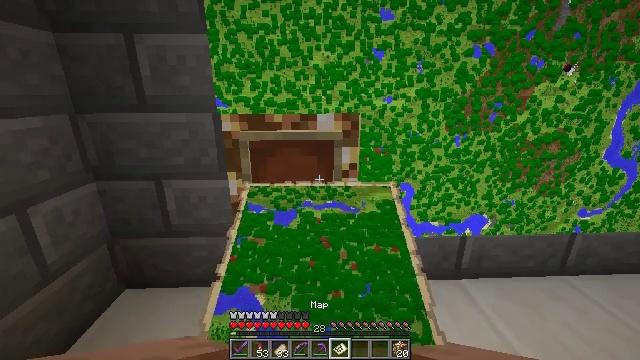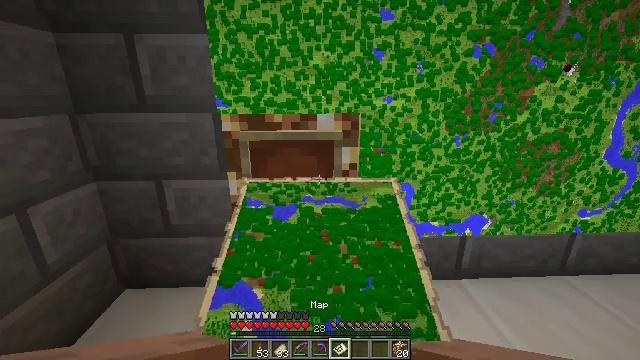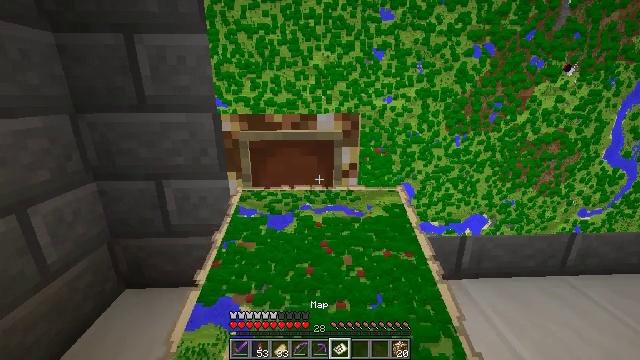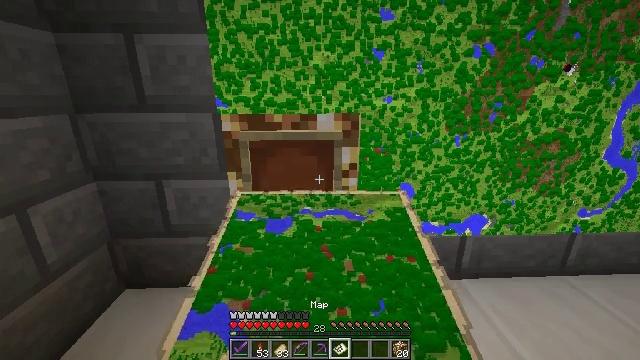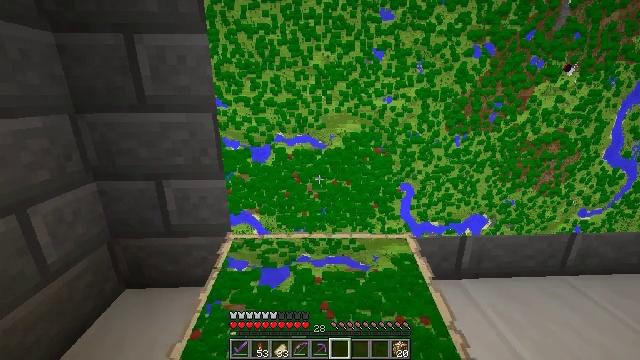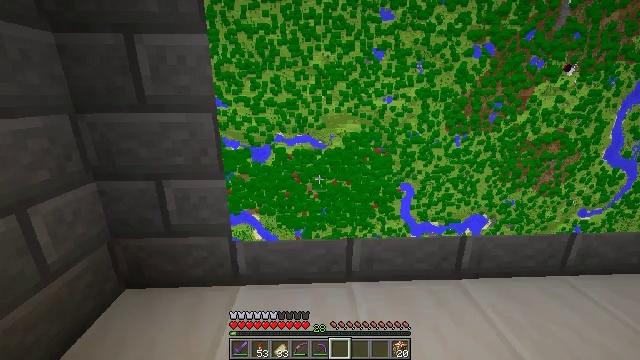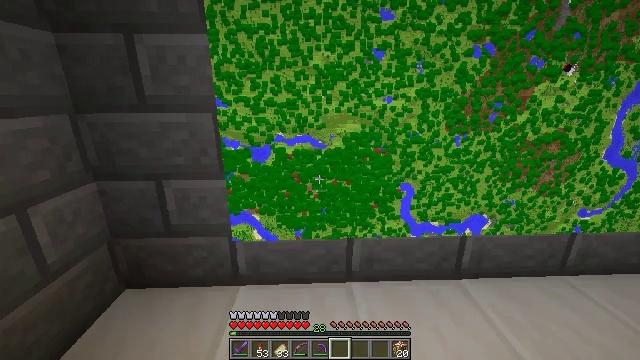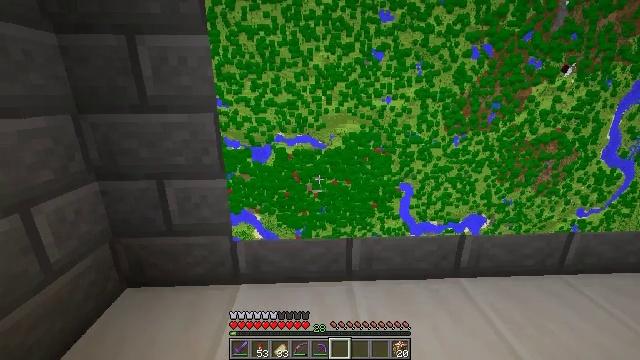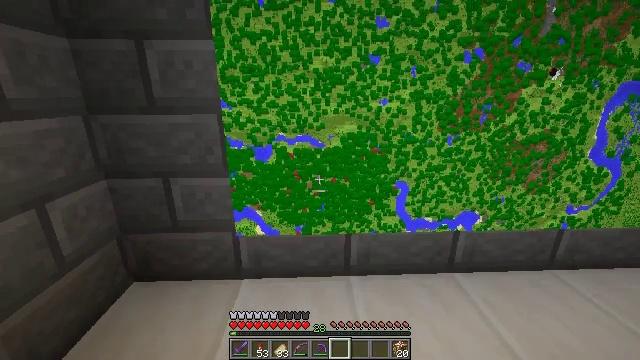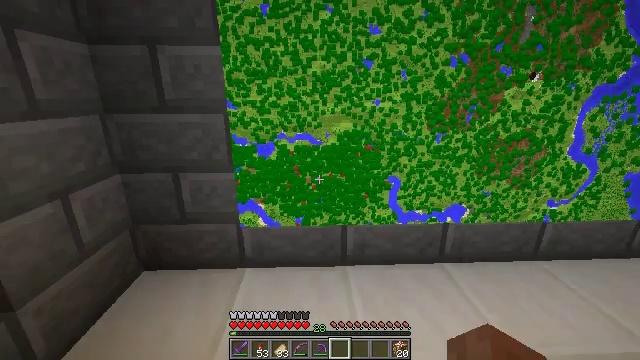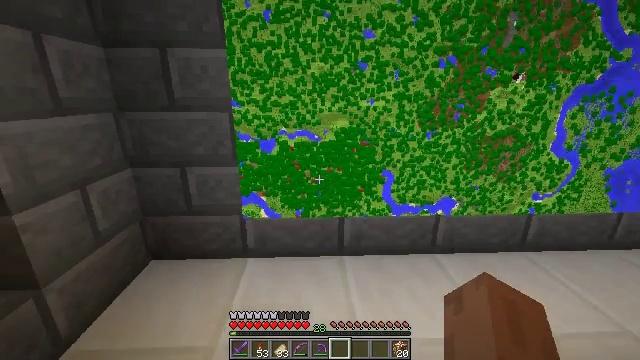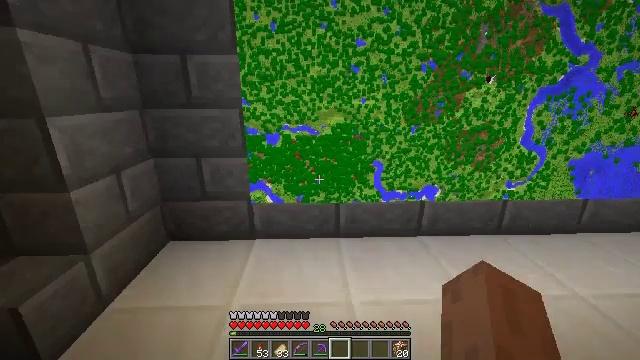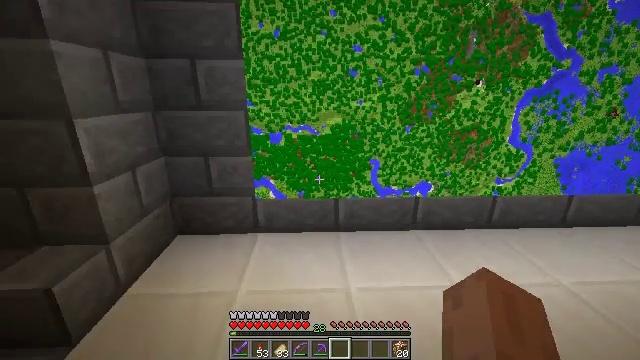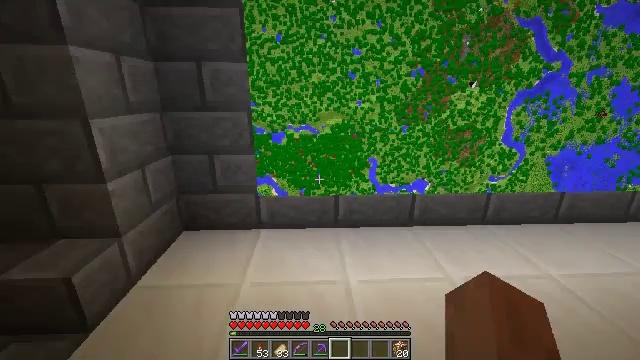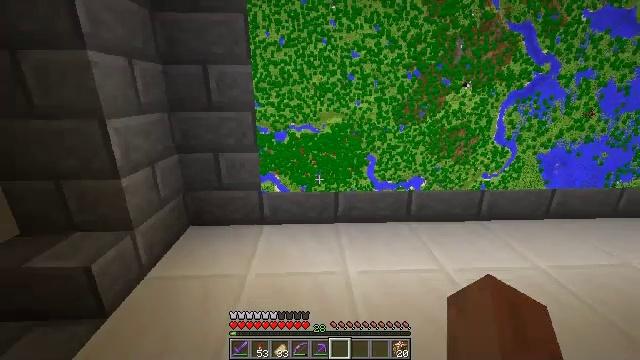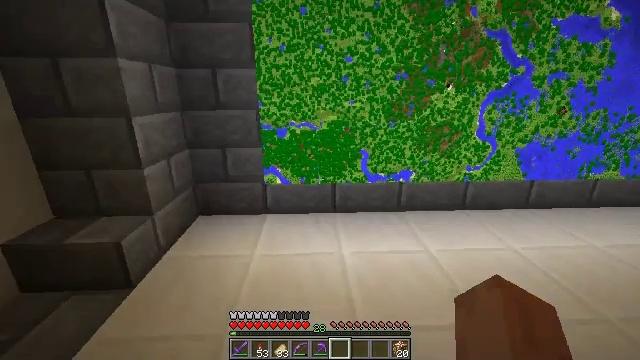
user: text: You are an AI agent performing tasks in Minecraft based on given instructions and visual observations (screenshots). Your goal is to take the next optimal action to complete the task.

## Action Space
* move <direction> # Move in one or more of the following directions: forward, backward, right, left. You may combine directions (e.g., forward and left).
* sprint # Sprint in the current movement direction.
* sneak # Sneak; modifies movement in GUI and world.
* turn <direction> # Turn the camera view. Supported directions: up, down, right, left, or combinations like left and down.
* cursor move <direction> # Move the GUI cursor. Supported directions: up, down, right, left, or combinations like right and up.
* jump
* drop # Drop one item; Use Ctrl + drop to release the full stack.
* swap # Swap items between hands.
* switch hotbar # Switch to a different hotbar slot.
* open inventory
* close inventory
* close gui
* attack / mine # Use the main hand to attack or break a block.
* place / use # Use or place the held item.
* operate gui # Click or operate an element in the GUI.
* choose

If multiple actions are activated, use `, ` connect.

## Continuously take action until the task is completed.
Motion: motion action
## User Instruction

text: Collect the stone bricks by mining.
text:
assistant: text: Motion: use / place
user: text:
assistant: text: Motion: no_op
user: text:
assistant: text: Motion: no_op
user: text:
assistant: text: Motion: no_op
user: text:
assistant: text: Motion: no_op
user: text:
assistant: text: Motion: no_op
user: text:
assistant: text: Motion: move back
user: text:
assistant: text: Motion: move back
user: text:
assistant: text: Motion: move back
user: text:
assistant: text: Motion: move back
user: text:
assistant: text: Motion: move back
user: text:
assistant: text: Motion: move back
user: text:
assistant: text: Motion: move back
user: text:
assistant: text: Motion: move back
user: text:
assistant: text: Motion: move back and move right
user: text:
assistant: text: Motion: move right
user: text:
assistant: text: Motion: move right
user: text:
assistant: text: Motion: move right
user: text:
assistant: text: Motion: move right
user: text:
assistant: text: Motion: no_op
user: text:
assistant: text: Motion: no_op
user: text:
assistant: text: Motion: no_op
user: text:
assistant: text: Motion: no_op
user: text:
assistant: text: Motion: turn right
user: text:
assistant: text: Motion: turn right
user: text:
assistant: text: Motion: turn right and up
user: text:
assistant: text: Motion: no_op
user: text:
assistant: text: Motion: no_op
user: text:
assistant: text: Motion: no_op
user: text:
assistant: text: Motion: move forward, turn left and up